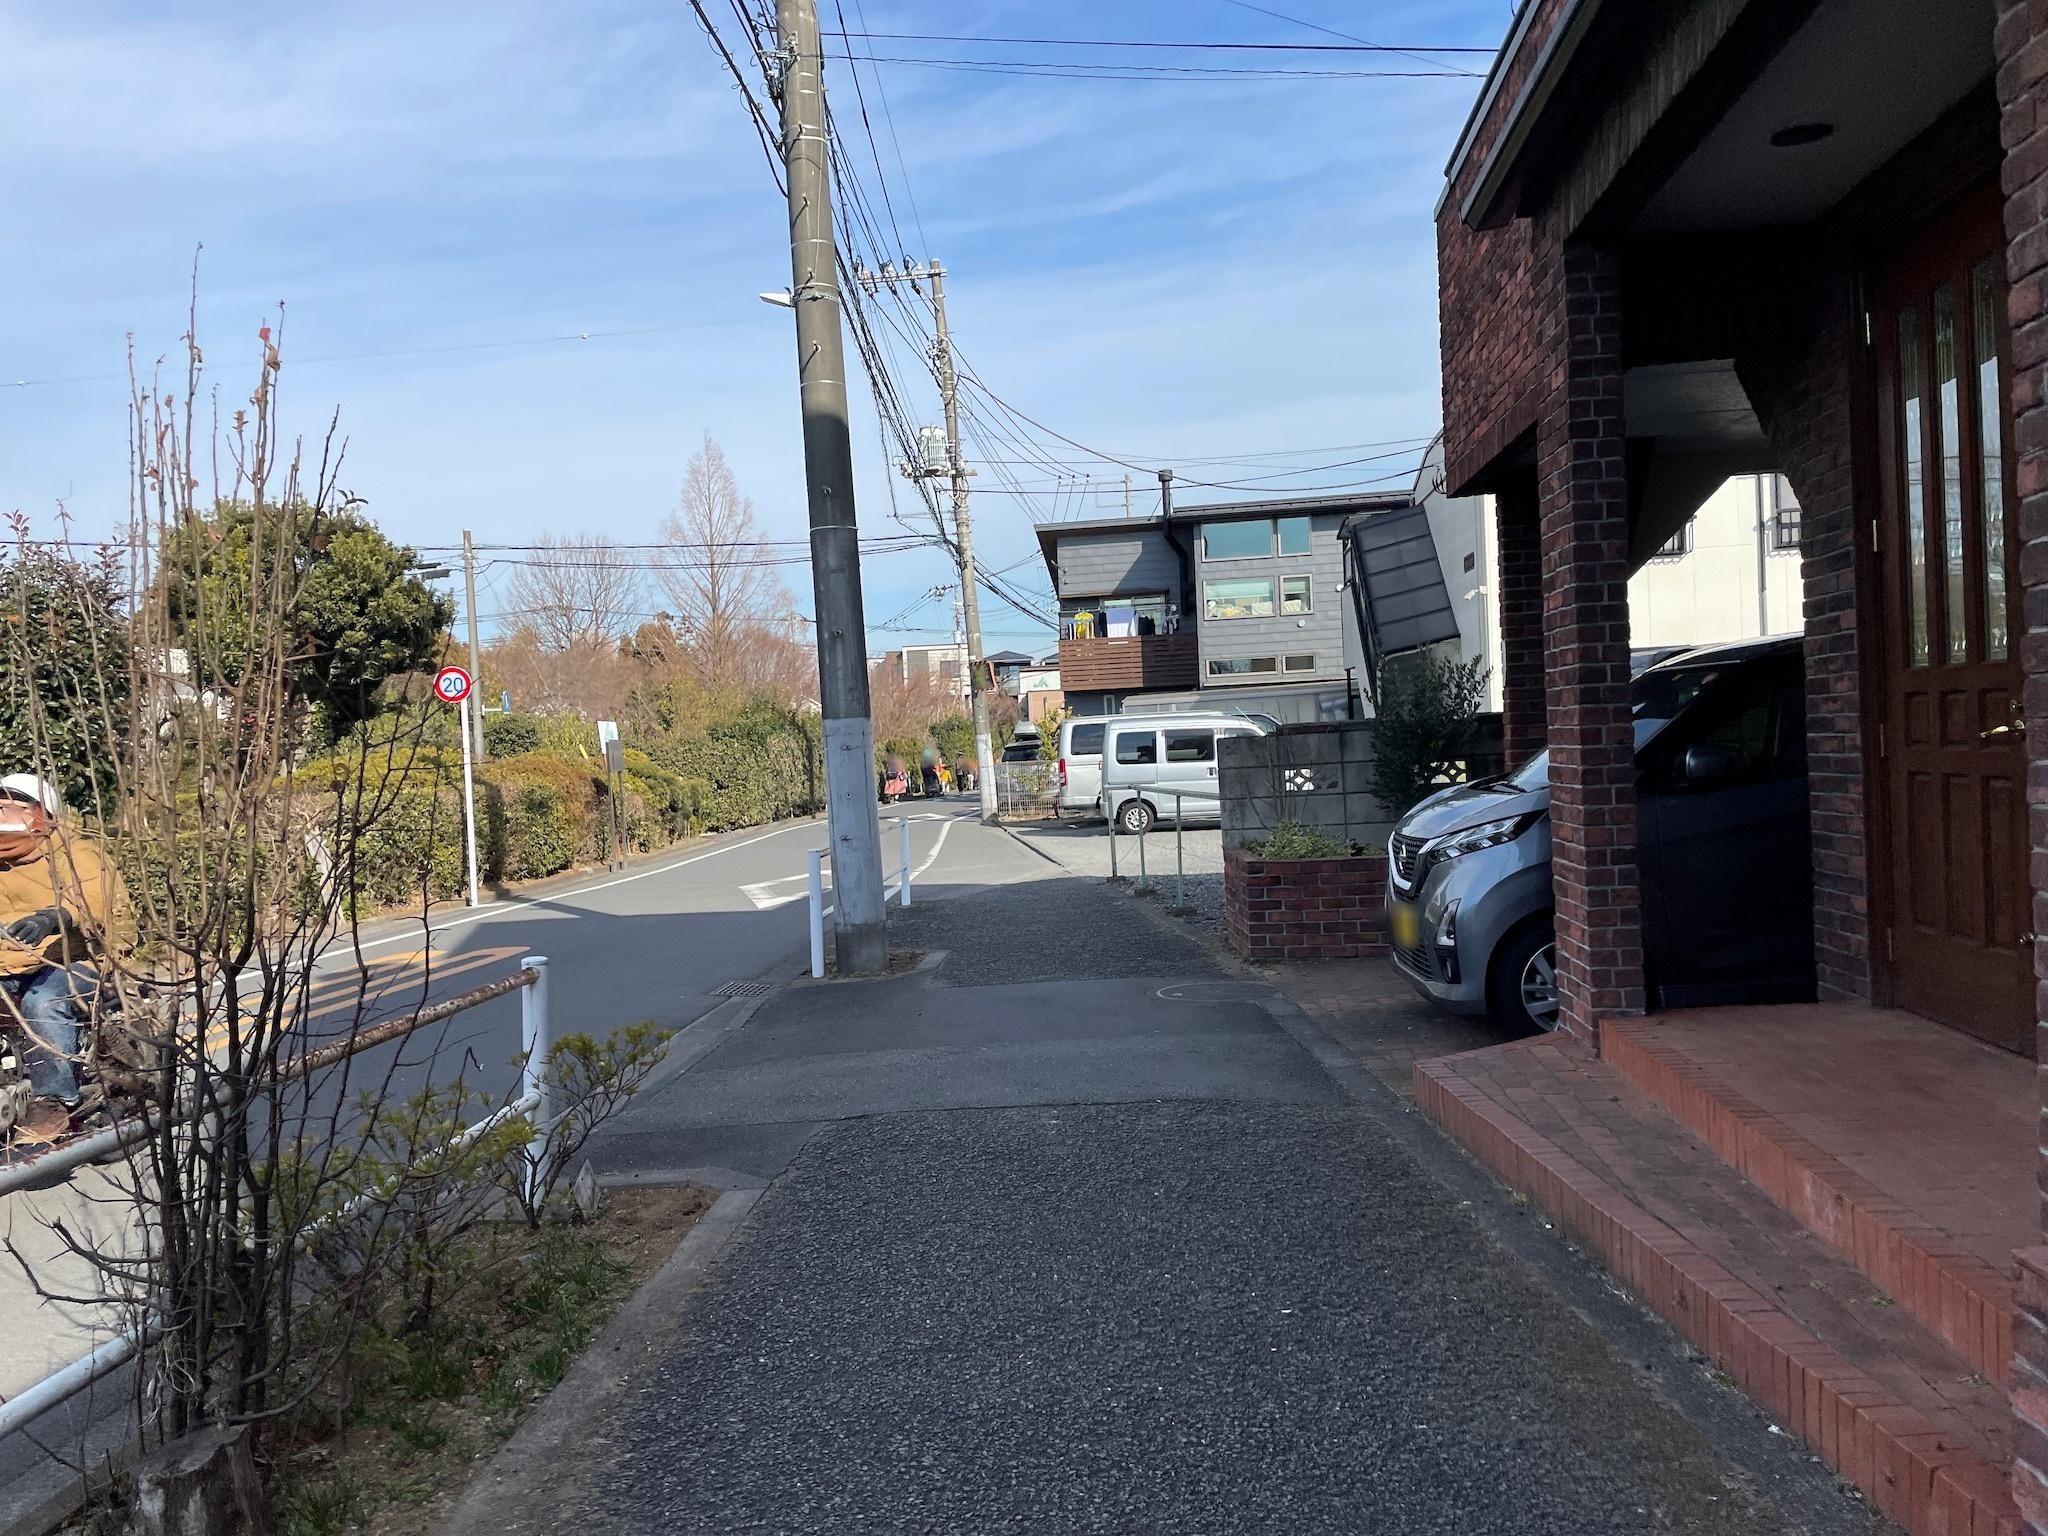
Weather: clear
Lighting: day
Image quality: good
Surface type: walking surface
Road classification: unclassified
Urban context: urban centre
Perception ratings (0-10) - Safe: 0.53, Lively: 5.68, Beautiful: 5.94, Boring: 7.57, Depressing: 2.34, Wealthy: 4.96